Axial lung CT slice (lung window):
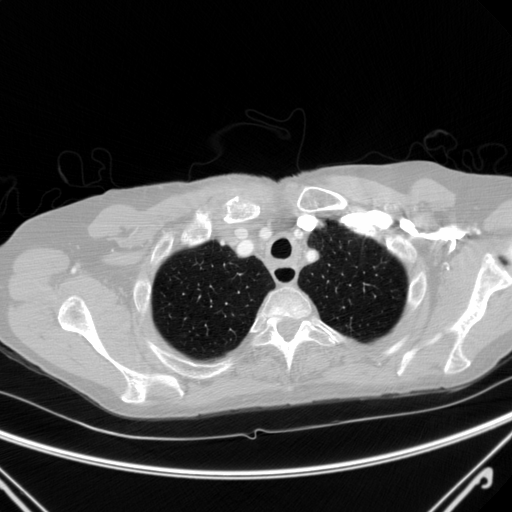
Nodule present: no